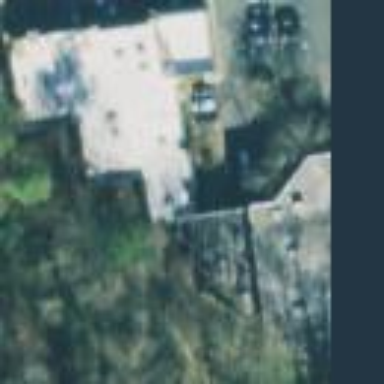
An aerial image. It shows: Commercial building housing veterinary clinic.